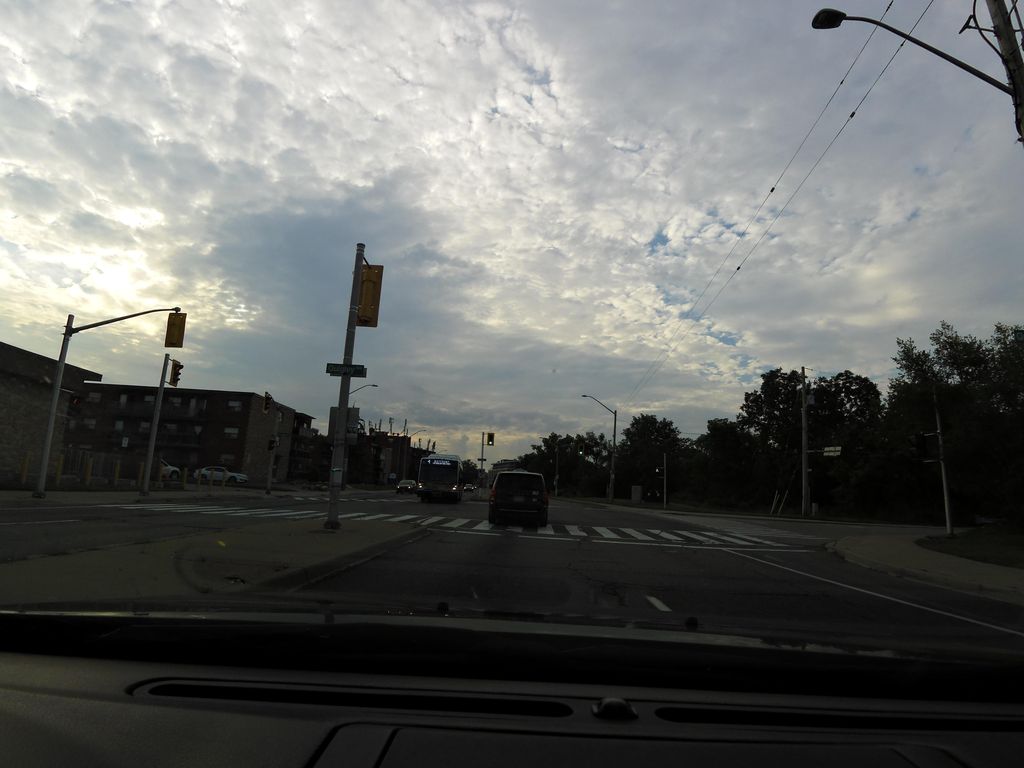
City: hamilton